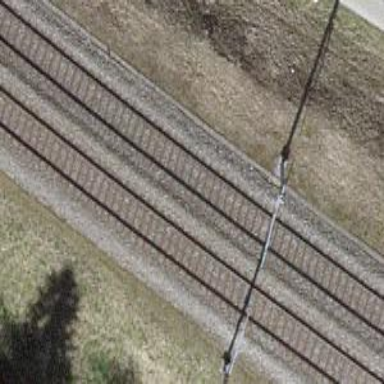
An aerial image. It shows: Single-track railway with electrified contact lines.